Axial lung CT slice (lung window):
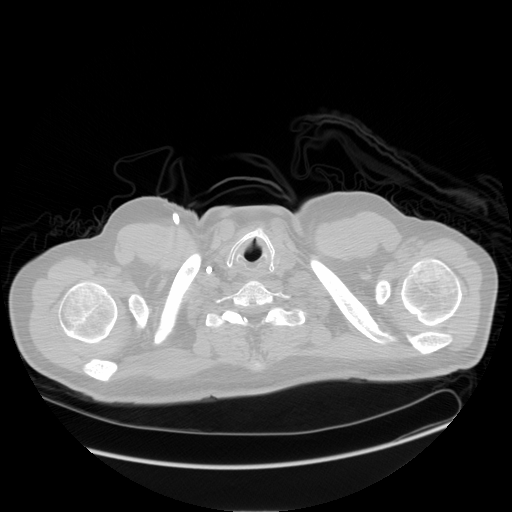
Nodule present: no